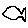
Label: fish